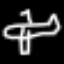
Label: airplane